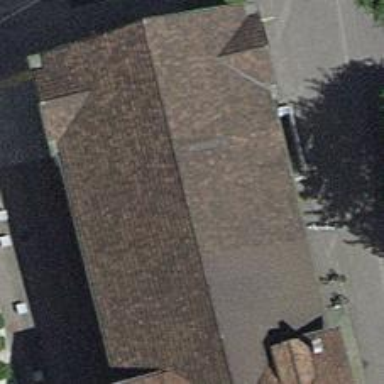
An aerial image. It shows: Restaurant.